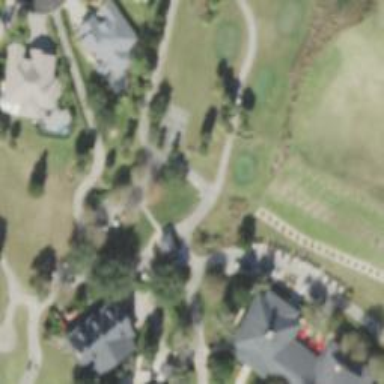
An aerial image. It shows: Golf cartpath that is also road path.